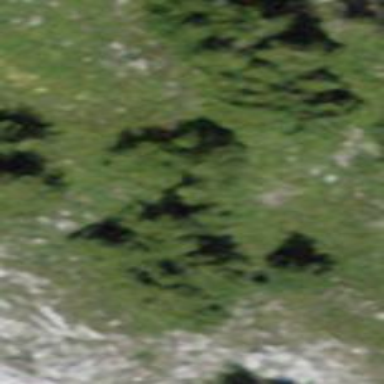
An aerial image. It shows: Patch of scrub vegetation.